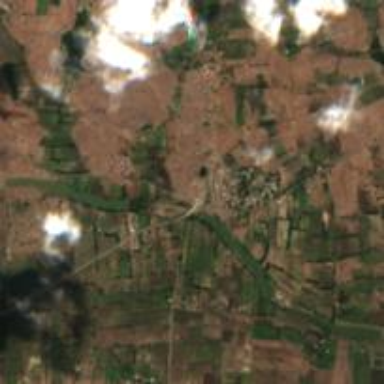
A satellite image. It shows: Village.